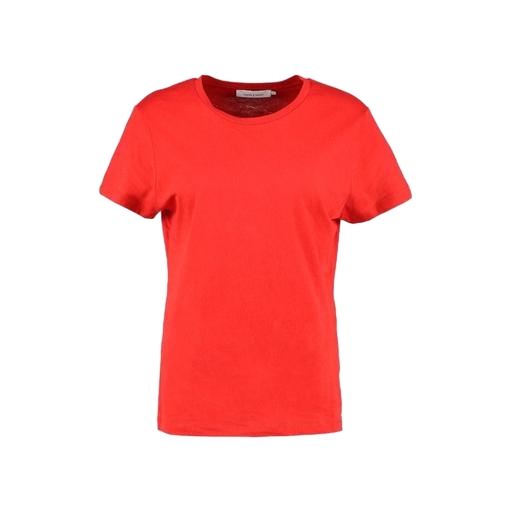
red t-shirt woman, red iconic women's round neck, red ladies t-shirt short sleeve, white background